Field crop: maize
Growth stage: 2
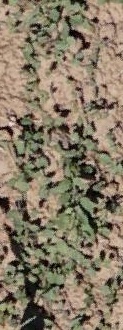
Species: convolvulus